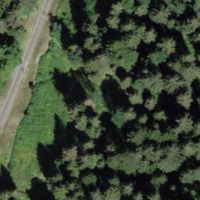
EUNIS habitat code: 43
Species observed at this site:
Galeopsis tetrahit
Epilobium hirsutum
Sanicula europaea
Filipendula ulmaria